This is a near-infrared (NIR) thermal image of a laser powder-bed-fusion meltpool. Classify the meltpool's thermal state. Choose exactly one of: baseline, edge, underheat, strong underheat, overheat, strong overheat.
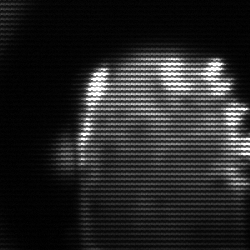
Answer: baseline